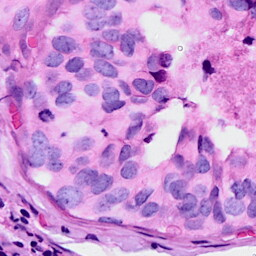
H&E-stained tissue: Breast